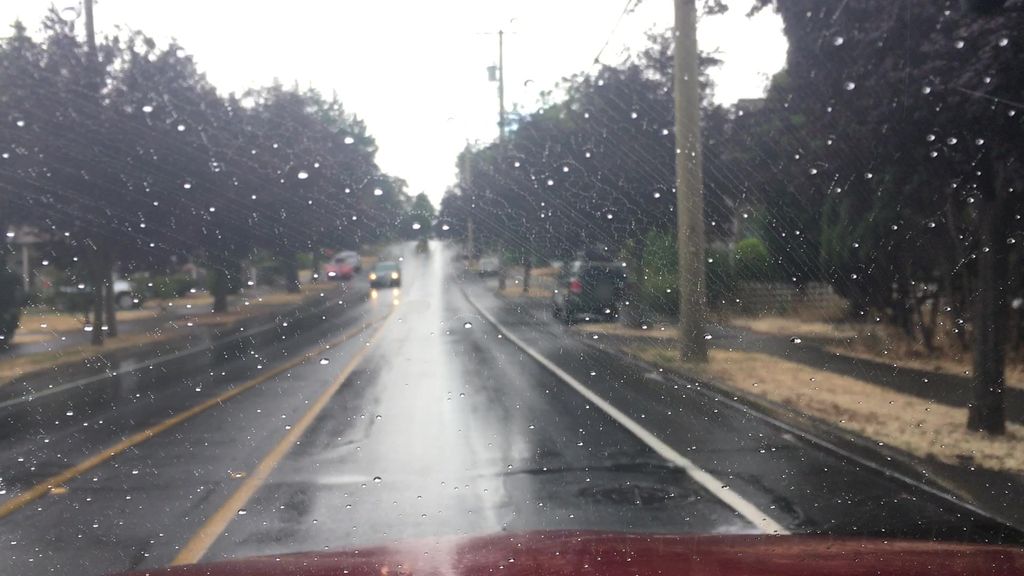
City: victoria